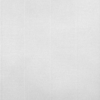
Label: dusty